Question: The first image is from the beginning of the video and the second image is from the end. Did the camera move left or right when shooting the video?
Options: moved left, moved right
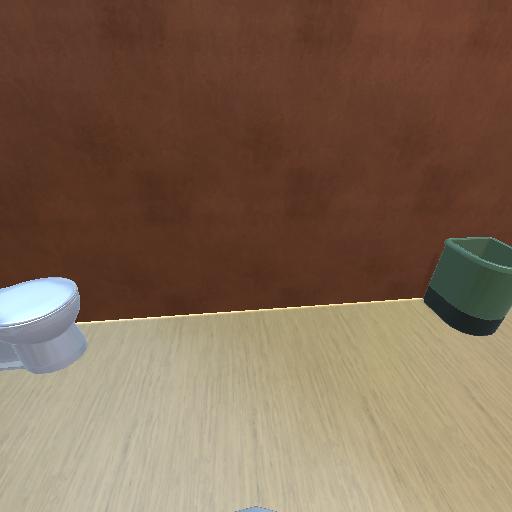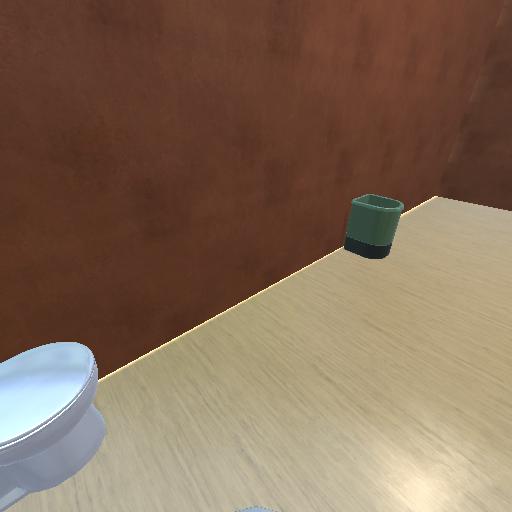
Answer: moved left